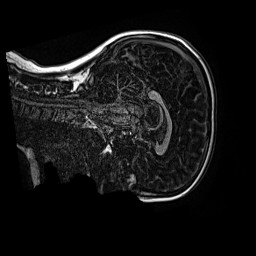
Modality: MP2RAGE
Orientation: sagittal
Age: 12
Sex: female
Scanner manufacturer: siemens
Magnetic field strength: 3 T
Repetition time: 4 s
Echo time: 0.00299 s